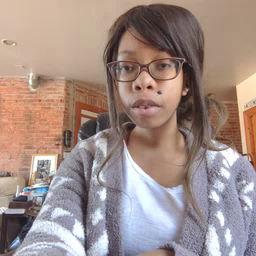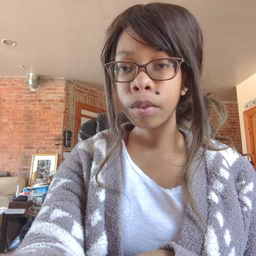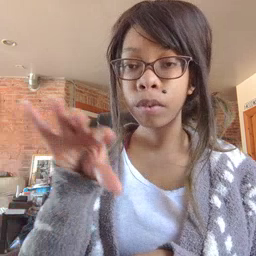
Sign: frenchfries